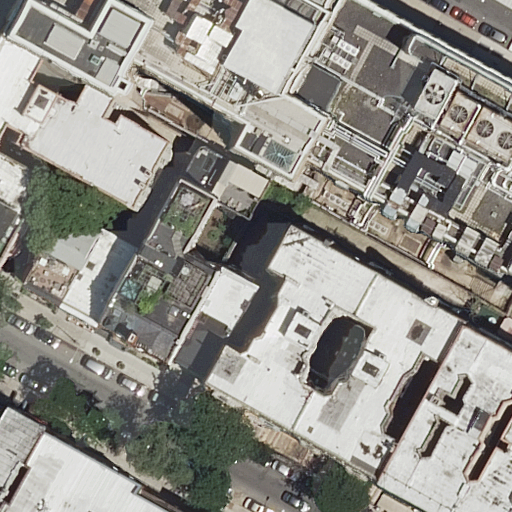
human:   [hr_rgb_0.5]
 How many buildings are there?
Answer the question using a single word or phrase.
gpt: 16

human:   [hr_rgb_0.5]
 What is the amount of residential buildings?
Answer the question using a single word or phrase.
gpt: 16

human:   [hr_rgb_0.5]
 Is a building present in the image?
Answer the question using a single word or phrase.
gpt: yes

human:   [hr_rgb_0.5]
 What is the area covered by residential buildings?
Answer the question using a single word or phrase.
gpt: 4583m2

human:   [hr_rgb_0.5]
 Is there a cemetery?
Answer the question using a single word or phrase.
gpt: no

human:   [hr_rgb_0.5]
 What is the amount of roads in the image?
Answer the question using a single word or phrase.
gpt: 2

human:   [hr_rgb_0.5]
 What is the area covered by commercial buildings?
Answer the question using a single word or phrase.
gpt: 0m2

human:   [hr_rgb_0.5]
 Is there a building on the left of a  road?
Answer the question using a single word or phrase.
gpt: yes

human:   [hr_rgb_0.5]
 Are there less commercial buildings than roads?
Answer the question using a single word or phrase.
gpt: yes

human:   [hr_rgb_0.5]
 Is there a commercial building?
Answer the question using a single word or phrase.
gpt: no

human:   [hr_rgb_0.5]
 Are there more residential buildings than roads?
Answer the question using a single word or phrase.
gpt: yes

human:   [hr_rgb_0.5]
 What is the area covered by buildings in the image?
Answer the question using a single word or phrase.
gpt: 4583m2

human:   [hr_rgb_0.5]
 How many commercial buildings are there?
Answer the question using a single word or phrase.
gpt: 0

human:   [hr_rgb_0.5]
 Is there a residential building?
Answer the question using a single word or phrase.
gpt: yes

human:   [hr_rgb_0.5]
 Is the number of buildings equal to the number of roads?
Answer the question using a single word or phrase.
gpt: no

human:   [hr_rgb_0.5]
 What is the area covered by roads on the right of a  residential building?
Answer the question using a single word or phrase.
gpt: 0m2

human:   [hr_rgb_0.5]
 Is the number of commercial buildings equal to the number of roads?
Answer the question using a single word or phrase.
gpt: no

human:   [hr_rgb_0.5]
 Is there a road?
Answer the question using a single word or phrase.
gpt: yes

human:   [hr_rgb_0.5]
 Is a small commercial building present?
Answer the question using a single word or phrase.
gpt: no

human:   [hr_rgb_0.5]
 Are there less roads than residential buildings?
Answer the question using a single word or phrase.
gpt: yes

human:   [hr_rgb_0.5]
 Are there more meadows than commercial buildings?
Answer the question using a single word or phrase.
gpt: no

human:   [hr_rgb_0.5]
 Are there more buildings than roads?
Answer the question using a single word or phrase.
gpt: yes

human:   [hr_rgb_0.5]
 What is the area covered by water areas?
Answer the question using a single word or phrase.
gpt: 0m2

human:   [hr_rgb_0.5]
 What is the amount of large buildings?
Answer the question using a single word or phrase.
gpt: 4

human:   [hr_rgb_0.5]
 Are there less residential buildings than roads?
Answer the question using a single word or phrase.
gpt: no

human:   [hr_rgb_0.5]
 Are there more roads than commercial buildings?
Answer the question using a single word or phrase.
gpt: yes

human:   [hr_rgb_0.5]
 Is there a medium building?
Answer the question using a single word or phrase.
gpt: yes

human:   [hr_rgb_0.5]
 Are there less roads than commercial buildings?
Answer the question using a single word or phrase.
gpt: no

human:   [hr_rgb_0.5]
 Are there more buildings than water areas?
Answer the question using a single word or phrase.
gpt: yes

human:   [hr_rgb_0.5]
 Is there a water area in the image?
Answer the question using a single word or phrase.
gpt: no

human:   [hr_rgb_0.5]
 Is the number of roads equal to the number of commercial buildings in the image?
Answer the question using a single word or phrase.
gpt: no

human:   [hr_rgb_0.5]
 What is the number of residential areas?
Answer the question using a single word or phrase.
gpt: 0

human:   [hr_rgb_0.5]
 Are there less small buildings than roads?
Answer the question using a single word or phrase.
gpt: no

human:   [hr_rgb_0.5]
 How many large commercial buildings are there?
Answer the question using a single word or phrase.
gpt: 0

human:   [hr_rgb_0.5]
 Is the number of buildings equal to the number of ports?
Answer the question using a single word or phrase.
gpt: no

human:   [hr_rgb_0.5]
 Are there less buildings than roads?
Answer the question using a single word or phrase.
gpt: no

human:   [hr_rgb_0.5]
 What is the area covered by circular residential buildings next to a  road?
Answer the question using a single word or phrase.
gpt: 0m2

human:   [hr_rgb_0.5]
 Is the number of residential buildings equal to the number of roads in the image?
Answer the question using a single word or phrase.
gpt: no

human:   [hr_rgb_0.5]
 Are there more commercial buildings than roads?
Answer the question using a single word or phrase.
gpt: no

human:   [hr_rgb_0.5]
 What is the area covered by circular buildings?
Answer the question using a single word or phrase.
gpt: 0m2

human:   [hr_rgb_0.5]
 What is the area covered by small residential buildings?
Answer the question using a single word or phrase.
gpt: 342m2

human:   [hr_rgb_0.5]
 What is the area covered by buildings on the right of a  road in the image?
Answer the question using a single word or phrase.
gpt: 1908m2

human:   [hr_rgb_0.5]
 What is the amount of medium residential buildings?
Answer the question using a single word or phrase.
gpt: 8

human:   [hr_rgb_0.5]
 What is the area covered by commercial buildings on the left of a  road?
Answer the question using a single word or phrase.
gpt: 0m2

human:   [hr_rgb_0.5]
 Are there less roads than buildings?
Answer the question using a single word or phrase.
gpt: yes

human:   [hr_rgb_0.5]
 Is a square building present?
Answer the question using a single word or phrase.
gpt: no

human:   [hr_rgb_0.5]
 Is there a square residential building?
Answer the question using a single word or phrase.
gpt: no

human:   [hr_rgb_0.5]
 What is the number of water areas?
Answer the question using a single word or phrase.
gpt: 0

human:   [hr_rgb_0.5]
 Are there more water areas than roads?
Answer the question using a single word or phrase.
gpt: no

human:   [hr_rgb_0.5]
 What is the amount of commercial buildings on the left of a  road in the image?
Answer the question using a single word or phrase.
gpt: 0

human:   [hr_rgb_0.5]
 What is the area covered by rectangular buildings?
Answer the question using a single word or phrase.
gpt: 2078m2

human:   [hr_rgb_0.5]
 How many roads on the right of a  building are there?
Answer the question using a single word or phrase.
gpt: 1

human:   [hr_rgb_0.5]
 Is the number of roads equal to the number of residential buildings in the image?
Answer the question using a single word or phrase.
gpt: no

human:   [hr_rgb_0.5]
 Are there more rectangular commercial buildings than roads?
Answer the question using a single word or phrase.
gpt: no

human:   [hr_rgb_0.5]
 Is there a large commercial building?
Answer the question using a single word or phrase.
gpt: no

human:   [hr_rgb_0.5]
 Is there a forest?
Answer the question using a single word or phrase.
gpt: no

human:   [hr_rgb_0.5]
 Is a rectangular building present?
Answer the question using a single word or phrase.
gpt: yes

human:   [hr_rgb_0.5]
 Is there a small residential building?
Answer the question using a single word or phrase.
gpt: yes

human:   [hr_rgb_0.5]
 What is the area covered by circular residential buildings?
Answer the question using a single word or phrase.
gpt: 0m2

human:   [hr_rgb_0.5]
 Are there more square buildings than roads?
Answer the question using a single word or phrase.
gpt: no

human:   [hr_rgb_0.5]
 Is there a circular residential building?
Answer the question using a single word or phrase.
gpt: no

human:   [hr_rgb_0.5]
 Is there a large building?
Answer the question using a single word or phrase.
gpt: yes

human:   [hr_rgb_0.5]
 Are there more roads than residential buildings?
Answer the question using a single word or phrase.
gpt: no

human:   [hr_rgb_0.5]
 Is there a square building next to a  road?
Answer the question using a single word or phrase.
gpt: no